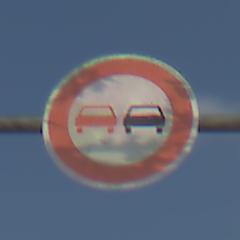
Verkehrszeichen: Ueberholverbot
Umgebung: Outdoor, Suburban
Tageszeit: MorningAfternoon
Wetter: PartlyCloudy
Licht: Natural
Jahreszeit: NotSpecified
Kontrast: HighContrast